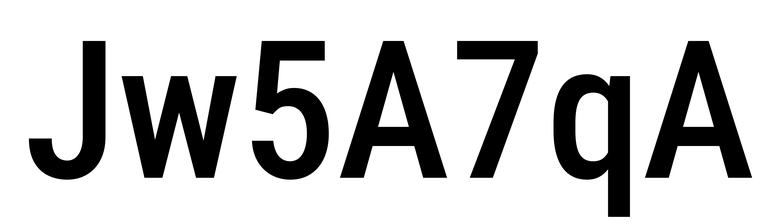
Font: Roboto_Condensed_Medium